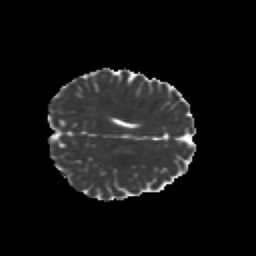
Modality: MD
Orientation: axial
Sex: female
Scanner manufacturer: siemens
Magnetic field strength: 3 T
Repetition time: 5 s
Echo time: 0.071 s